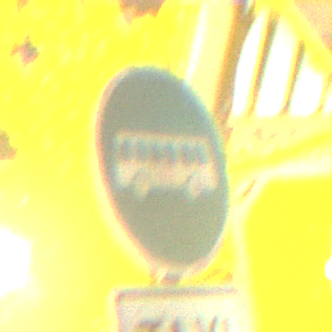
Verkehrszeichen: Busssonderstreifen
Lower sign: BesondereFahrzeugeUndTransportgueter1
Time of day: Night
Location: Outdoor (Urban)
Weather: PartlyCloudy
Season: NotSpecified
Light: Artificial